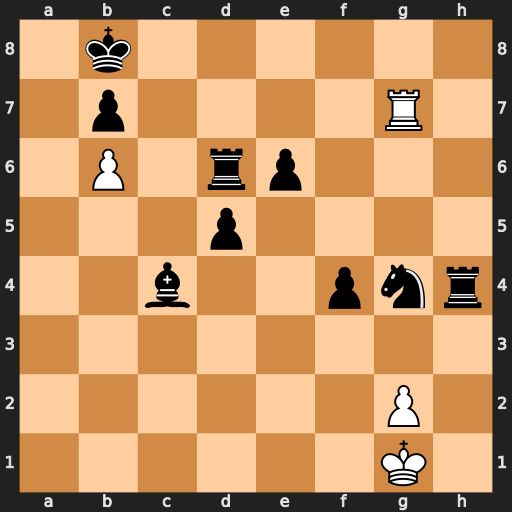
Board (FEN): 1k6/1p4R1/1P1rp3/3p4/2b2pnr/8/6P1/6K1
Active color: w
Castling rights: -
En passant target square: -
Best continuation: Rg8+ Rd8 Rxd8#